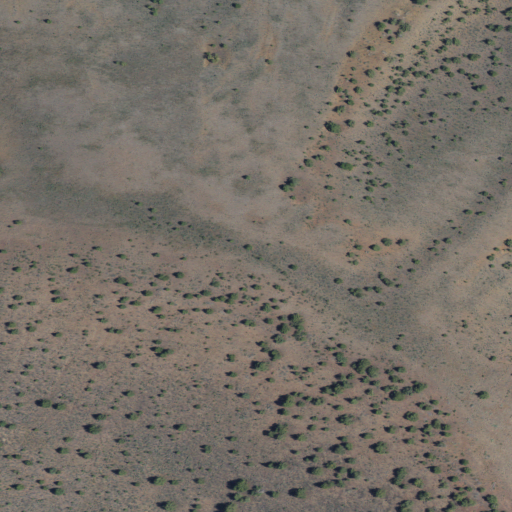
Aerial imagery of mountain in Oregon named Walker Butte containing only shrub